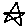
Label: star